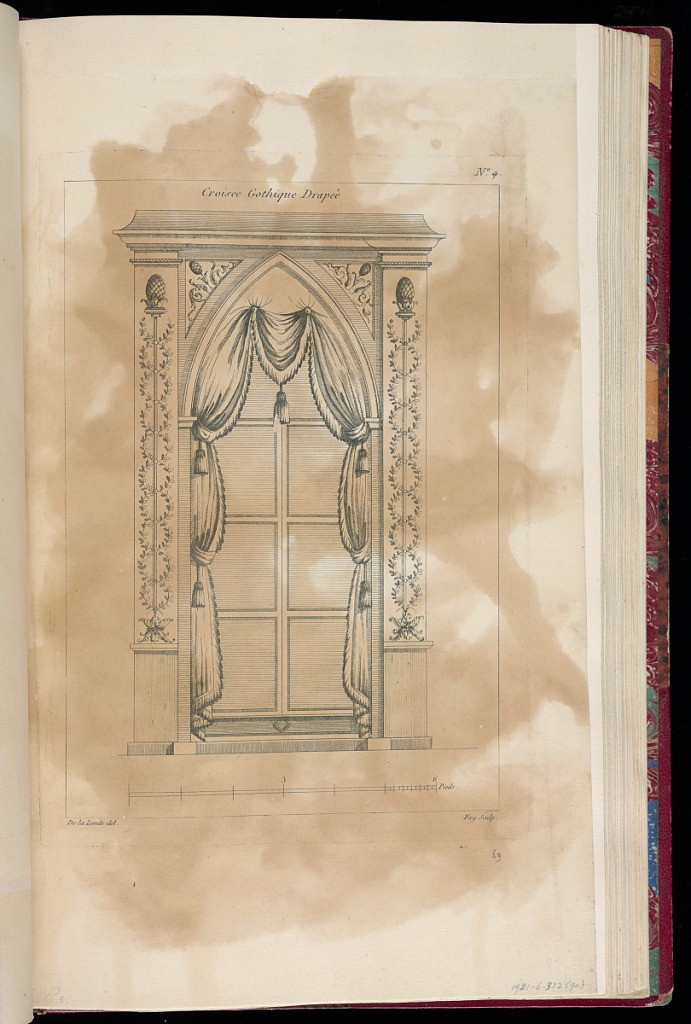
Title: Croisée Gothique Drapée
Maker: Richard de Lalonde, French, active 1780–96
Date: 1780-1789
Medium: Etching on off-white laid paper
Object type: Print
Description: Design for a pointed window frame with drapery. The side and above paneling is decorated with pinecones and branch guilloche. The plate is signed and numbered.